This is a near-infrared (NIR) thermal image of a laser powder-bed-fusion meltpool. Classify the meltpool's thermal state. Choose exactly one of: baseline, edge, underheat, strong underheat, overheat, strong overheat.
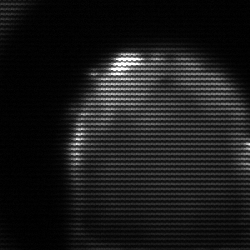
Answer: edge